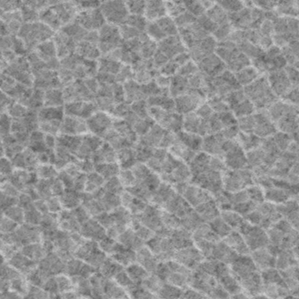
Label: frost